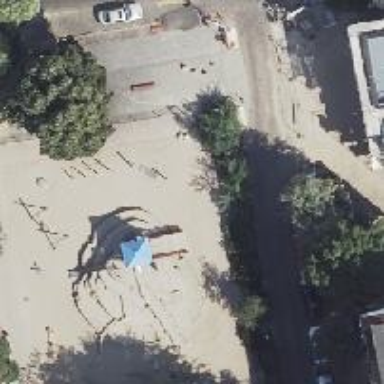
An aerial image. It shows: Hammock in the playground.